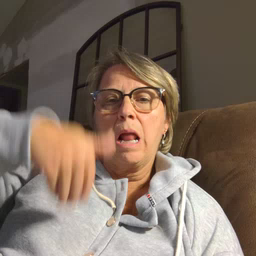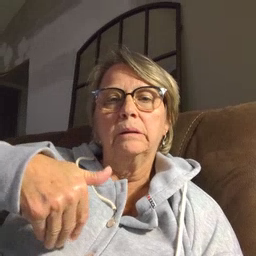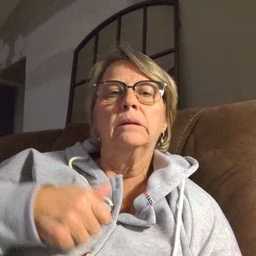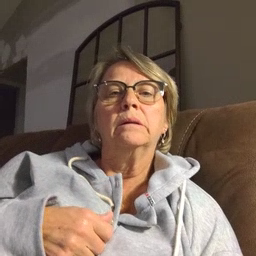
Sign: night